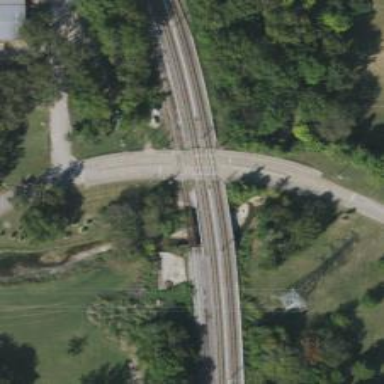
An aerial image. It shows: Bridge for light rail railway with electrified contact lines.